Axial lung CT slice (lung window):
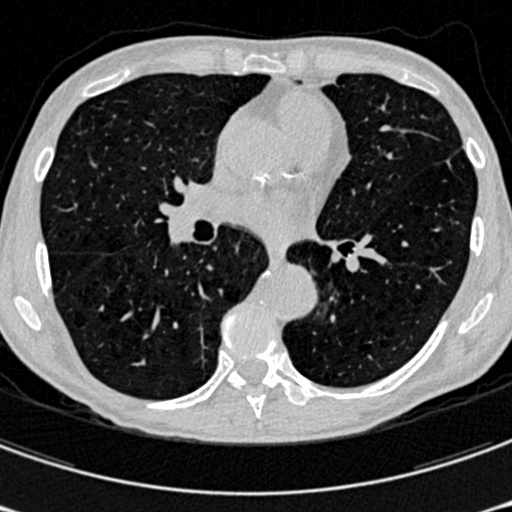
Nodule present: no